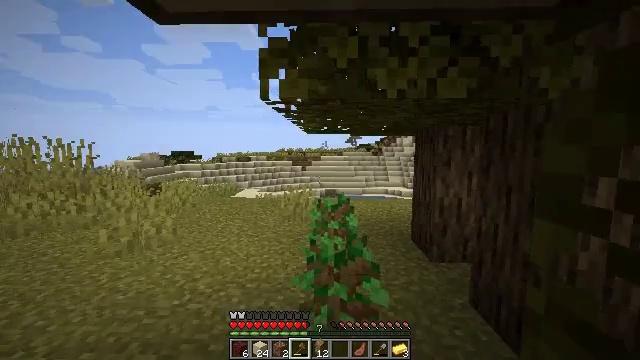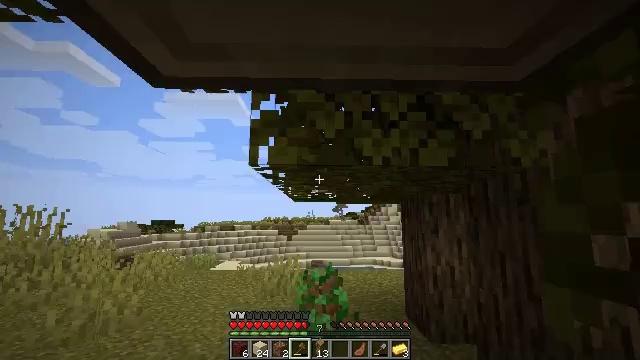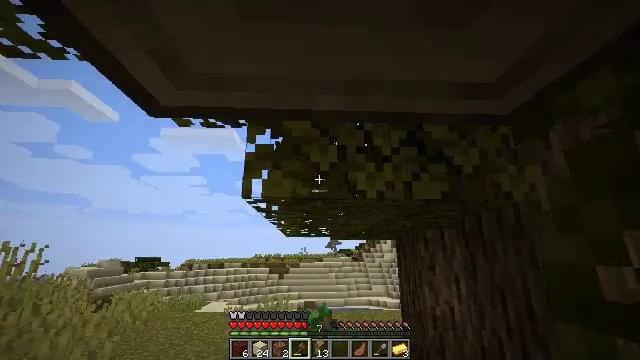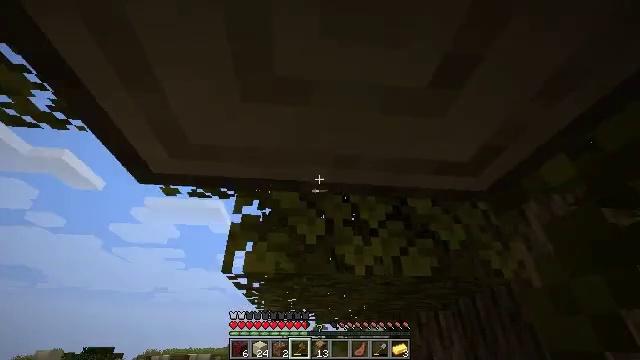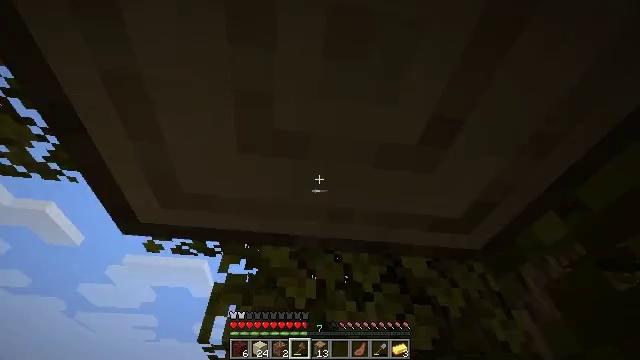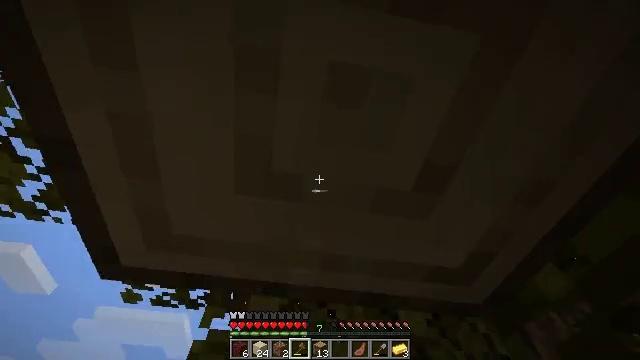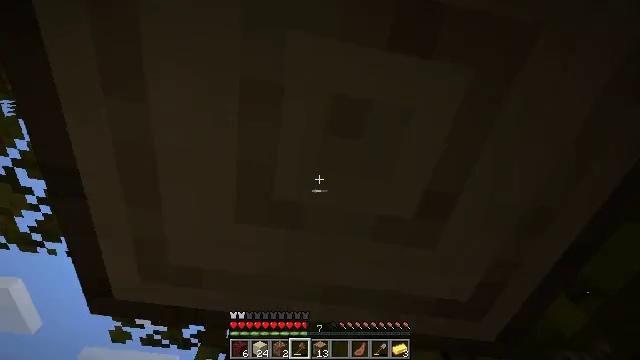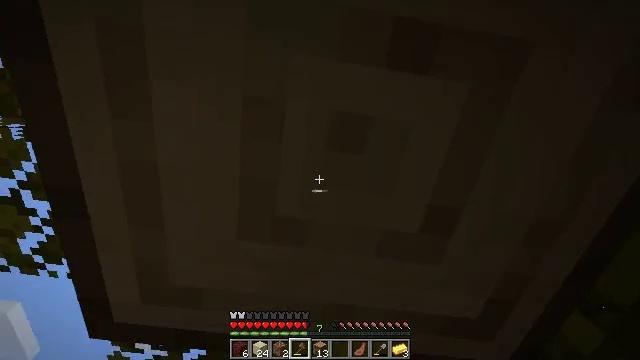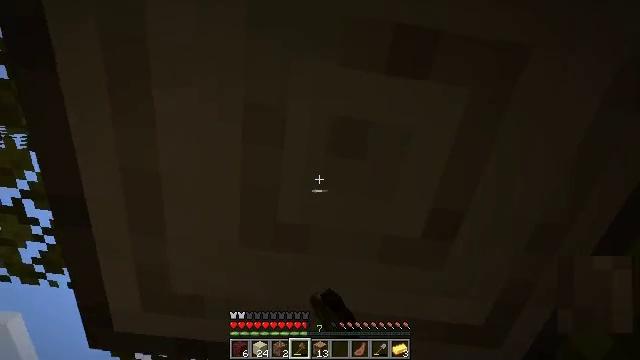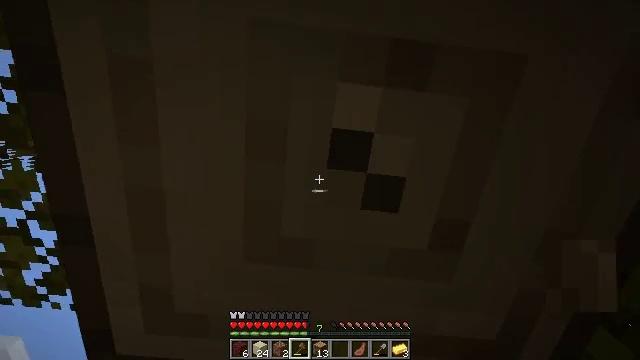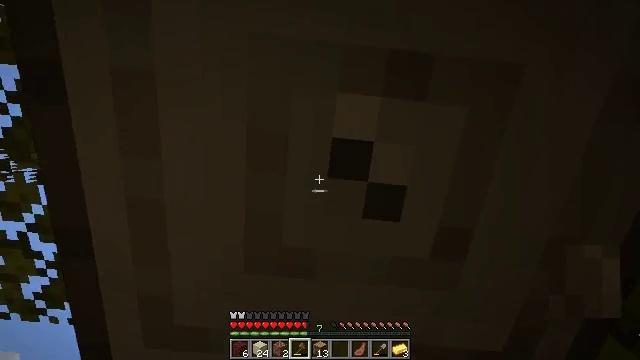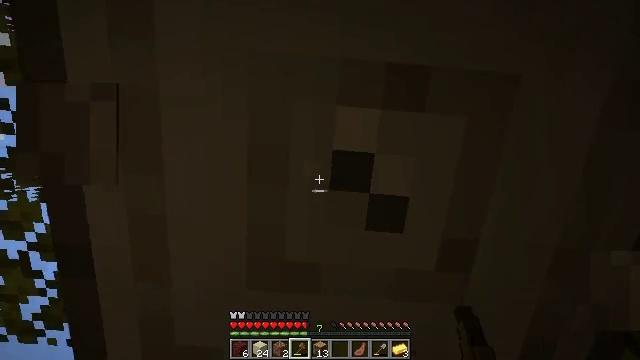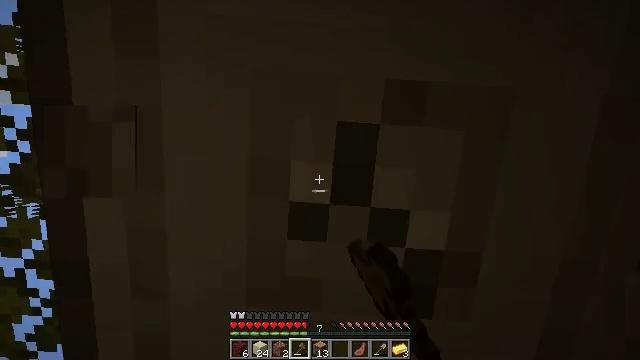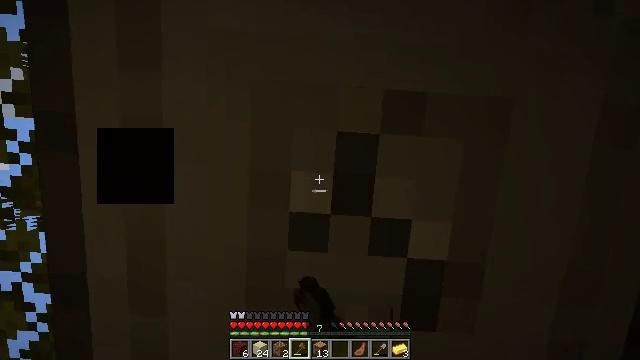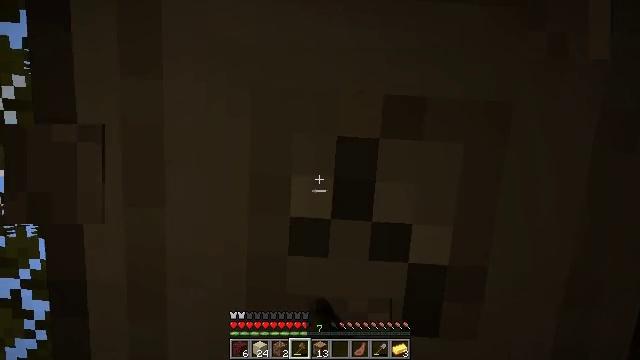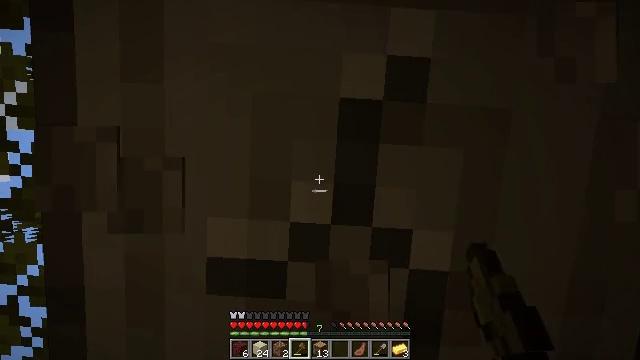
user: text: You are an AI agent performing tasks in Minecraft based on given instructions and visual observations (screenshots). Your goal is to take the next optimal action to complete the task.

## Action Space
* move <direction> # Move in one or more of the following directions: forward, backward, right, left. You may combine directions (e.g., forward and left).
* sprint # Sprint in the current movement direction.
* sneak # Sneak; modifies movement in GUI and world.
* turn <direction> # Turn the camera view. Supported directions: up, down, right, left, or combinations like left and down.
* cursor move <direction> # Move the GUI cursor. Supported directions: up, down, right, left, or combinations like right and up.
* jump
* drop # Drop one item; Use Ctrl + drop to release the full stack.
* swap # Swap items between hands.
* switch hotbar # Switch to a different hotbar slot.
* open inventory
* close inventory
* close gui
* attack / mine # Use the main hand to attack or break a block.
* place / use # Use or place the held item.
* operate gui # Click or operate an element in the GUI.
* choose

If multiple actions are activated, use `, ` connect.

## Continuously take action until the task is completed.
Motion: motion action
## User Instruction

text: Cut down the tree and harvest oak logs.
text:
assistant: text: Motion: turn right and up
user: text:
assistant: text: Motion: turn right and up
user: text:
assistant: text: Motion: turn right and up
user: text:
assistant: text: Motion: turn right and up
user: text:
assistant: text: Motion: turn right and up
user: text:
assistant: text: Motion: turn up
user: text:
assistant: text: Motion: turn left and up, attack / mine
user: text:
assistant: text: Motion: turn up, attack / mine
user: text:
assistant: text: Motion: turn left and up, attack / mine
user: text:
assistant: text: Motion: turn up, attack / mine
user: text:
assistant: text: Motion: turn left and up, attack / mine
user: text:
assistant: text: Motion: turn up, attack / mine
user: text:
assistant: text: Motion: turn up, attack / mine
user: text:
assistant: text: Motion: turn up, attack / mine
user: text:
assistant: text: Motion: turn up, attack / mine
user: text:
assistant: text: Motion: attack / mine
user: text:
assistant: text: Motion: attack / mine
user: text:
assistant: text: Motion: attack / mine
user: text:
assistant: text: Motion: attack / mine
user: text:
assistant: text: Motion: attack / mine
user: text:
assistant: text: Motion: attack / mine
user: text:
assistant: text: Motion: attack / mine
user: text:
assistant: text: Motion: attack / mine
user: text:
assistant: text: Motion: attack / mine
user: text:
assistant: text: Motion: attack / mine
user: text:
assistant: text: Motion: attack / mine
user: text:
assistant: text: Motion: attack / mine
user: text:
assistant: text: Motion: attack / mine
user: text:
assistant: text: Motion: attack / mine
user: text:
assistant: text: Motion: attack / mine